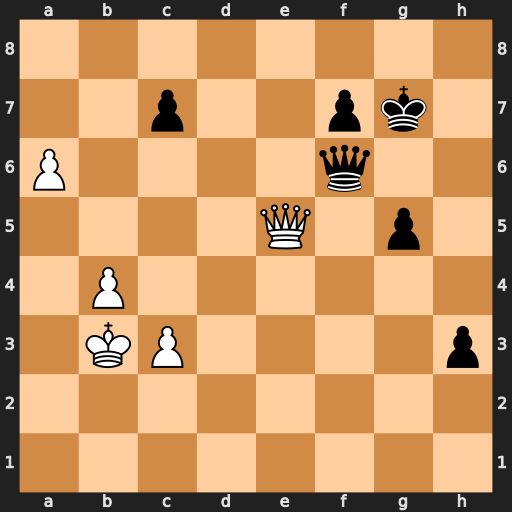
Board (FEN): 8/2p2pk1/P4q2/4Q1p1/1P6/1KP4p/8/8
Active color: w
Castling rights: -
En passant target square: -
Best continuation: Qxf6+ Kxf6 a7